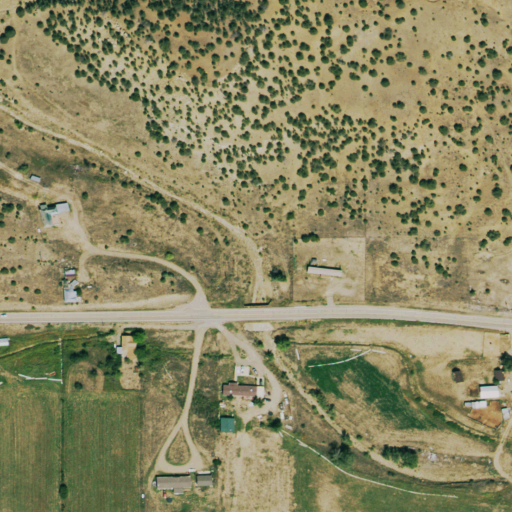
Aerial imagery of valley in Colorado named Valdez Canyon containing shrub, open development, grassland, low intensity development, evergreen forest, cultivated crops, and medium intensity development